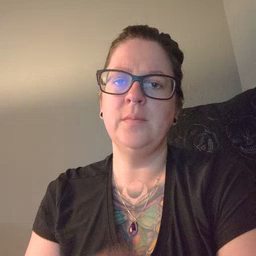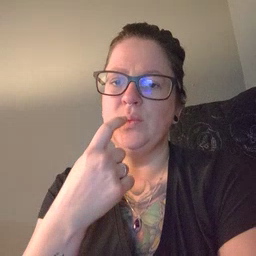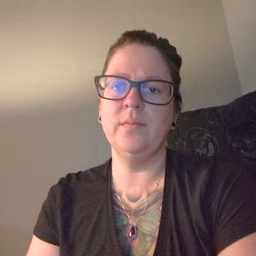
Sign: tooth